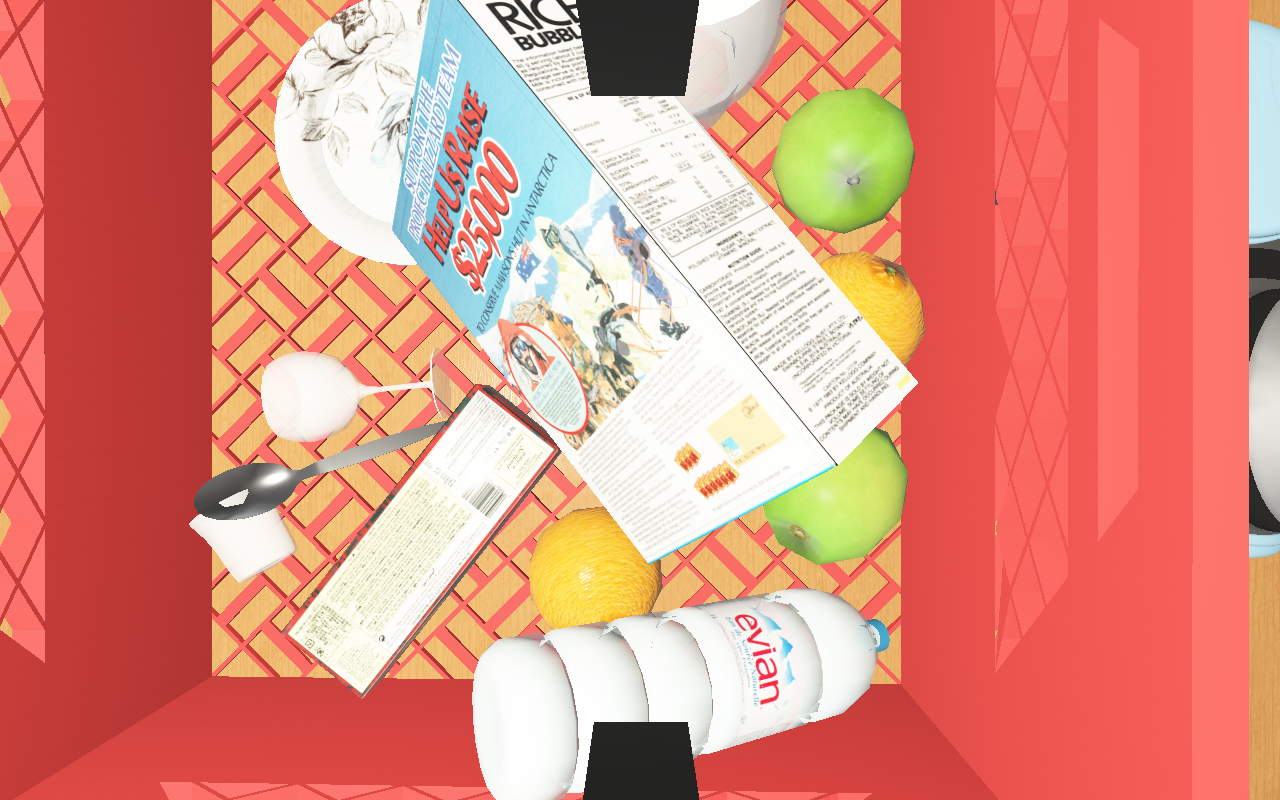
Objects in the scene:
apple
apple
orange
honey jar
jam jar
cereal box
cereal box